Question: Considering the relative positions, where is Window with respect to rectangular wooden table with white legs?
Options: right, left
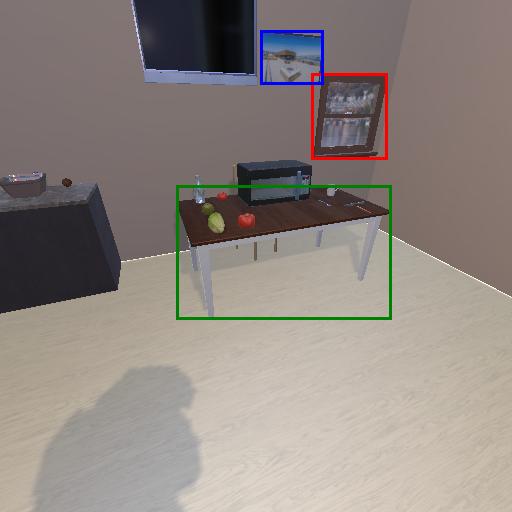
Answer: right